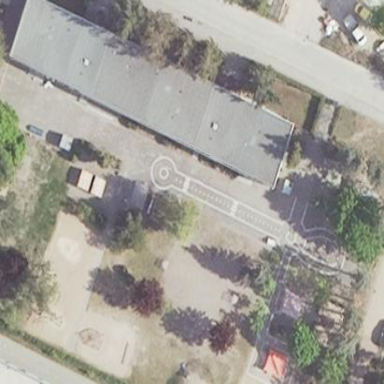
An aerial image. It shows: Kindergarten.